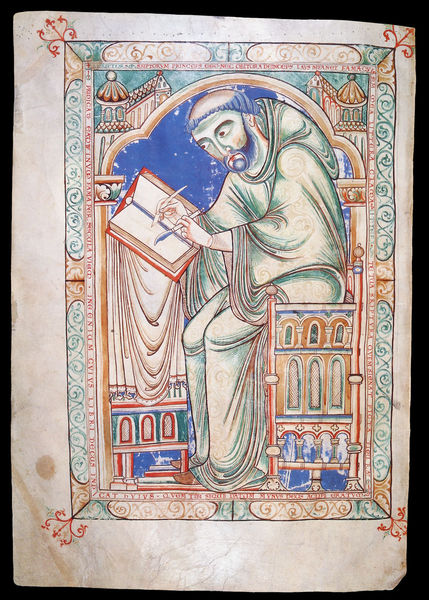
Titel: Eadwine-Psalter (Edwin-Psalter)
Institution: Cambridge, Trinity College
Schlagwörter: blau, feder, himmel, mann, grün, ocker, sitzen, fenster, orange, stuhl, gebäude, rot, muster, ornament, alt, bart, architektur, rahmen, portrait, kutte, sitzend, kinn, turm, schrift, rahmung, bogen, bank, schemel, thron, ornamente, bögen, tusche, buch, kloster, türme, geld, druck, seite, tinte, pult, buchdruck, buchseite, ornamental, pergament, schreiben, mittelalter, mönch, bettler, heiliger, schreiber, griffel, kaputze, tonsur, eremit, schreibend, buchmalerei, abt, gewandt, scriptorium, erasmus von rotterdam, typendruck, trhon, gelehrt, illumination, schaber, tierhaut, rahmenwerk, bucg, schriftgelehrter, abtstuhl